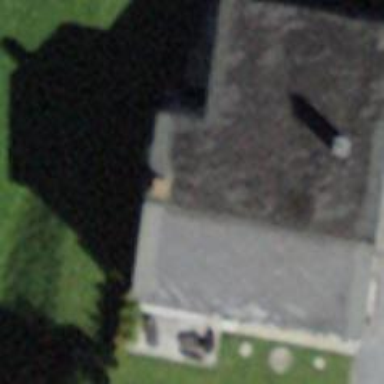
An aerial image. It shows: Building with gabled roof oriented along its length.